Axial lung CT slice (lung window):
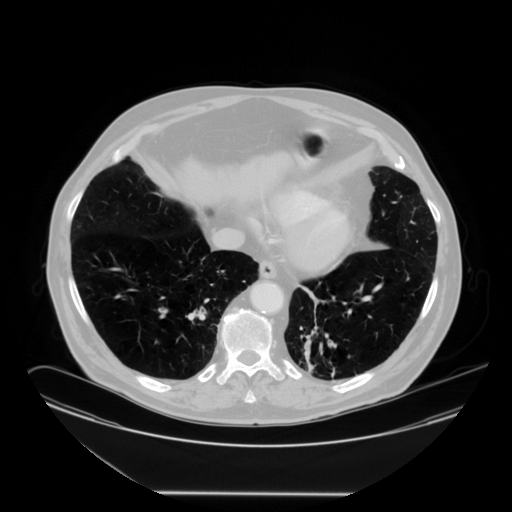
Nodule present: no